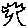
Label: tree